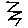
Label: zigzag